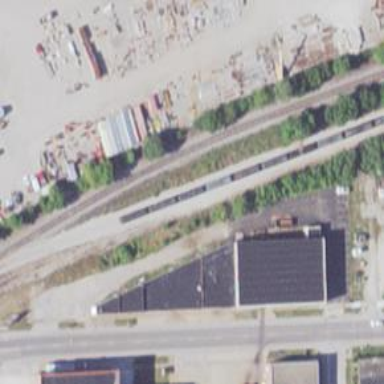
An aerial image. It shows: Railway service station.